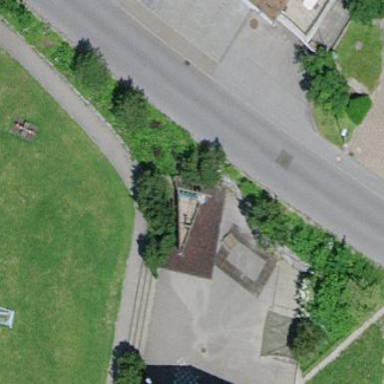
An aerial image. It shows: Playground area for leisure activities on the land.